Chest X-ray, PA view. Patient: 38 years old, sex F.
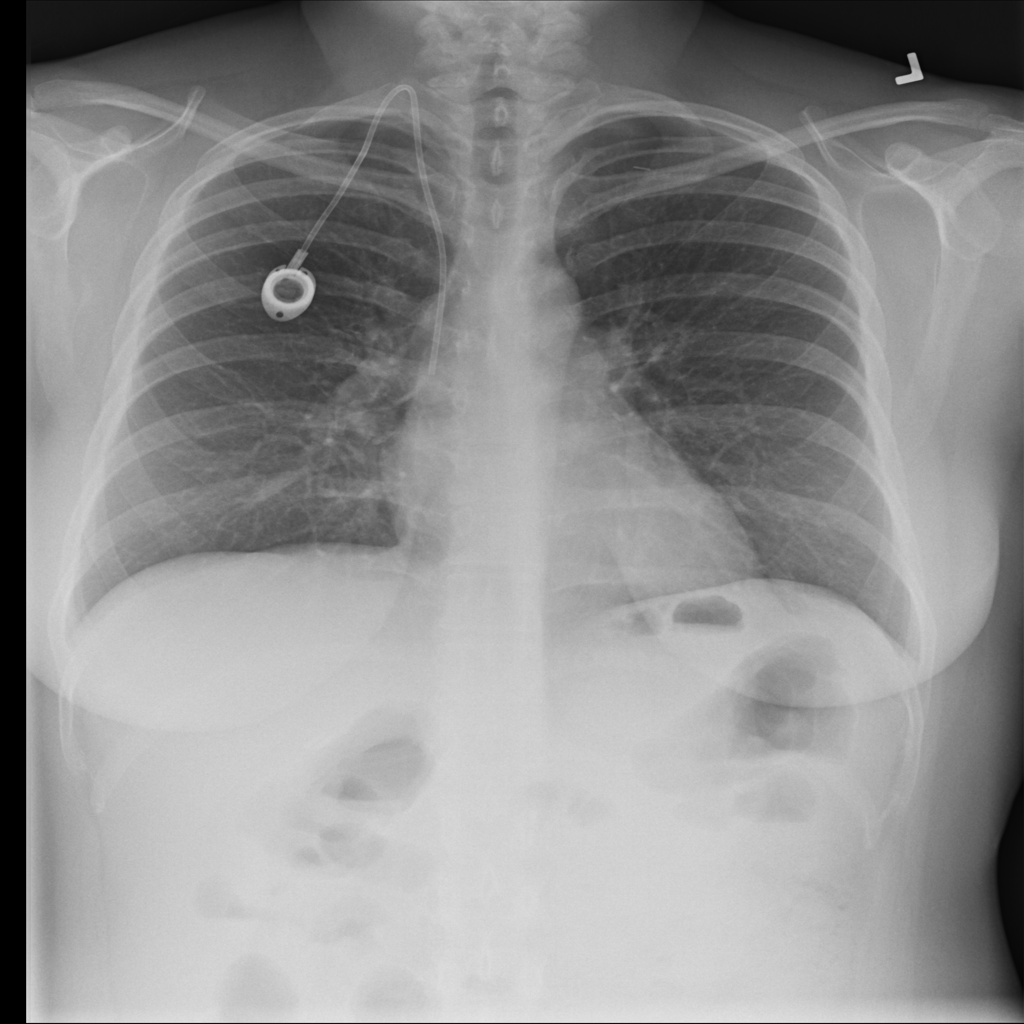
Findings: No Finding